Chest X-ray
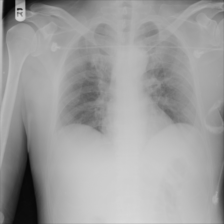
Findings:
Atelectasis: negative
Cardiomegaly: negative
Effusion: negative
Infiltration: negative
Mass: negative
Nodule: negative
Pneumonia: negative
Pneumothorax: negative
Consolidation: negative
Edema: negative
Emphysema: negative
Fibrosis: negative
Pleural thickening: negative
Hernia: negative